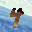
Label: 4